Question: When seeing <URL> , I wonder how it can get all event notifications on iOS . Some system event notifications and third-party application notifications ,without JailBreak and private APIs.

Thanks for any replies.
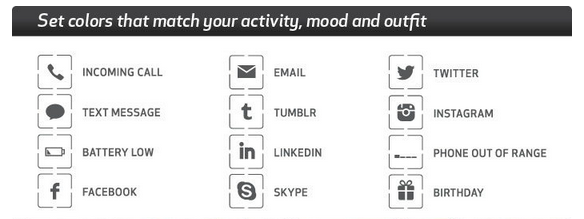
Answer: I thought it maybe is a BT2.1 device.So the developers can use Message Access Profile (MAP) to read the calls , messages and Email...
As for the facebook or skype,I thought that this APPs have their SDK for developers to read the notification.
Sorry for my poor English.